九年级 · 度量几何学
如图, $\angle M A N=30^{\circ}, O$ 为边 $A N$ 上一点, 以 $O$ 为圆心, 2 为半径作 $\odot O$, 交 $A N$ 于 $D, E$ 两点, 当 $A D=$时, $\odot O$ 与 $A M$ 相切.

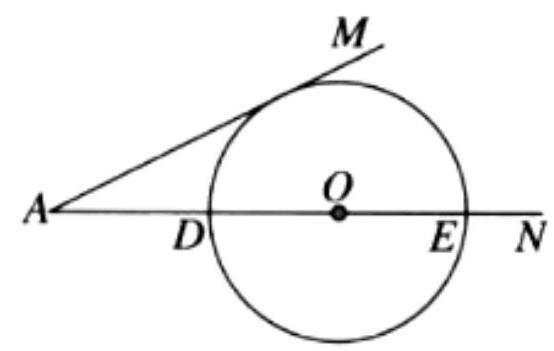
答案: 2